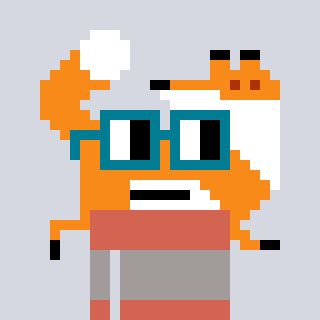
a pixel art character with square dark green glasses, a fox-shaped head and a peachy-colored body on a cool background